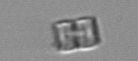
Label: Bacillariophyceae_morphotype1